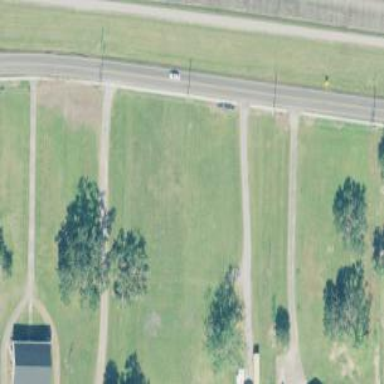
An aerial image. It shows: Driveway leading to service road.